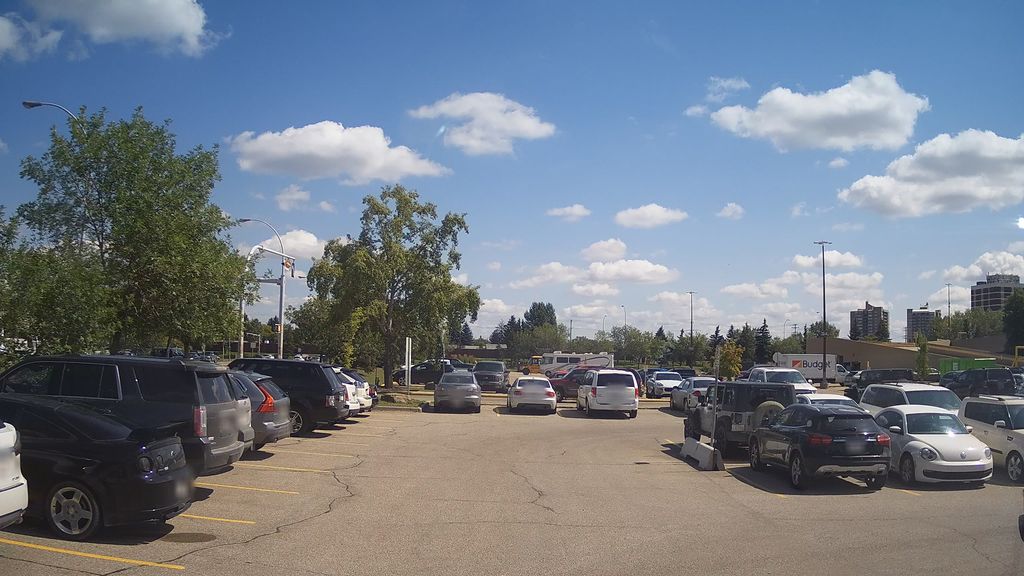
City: edmonton